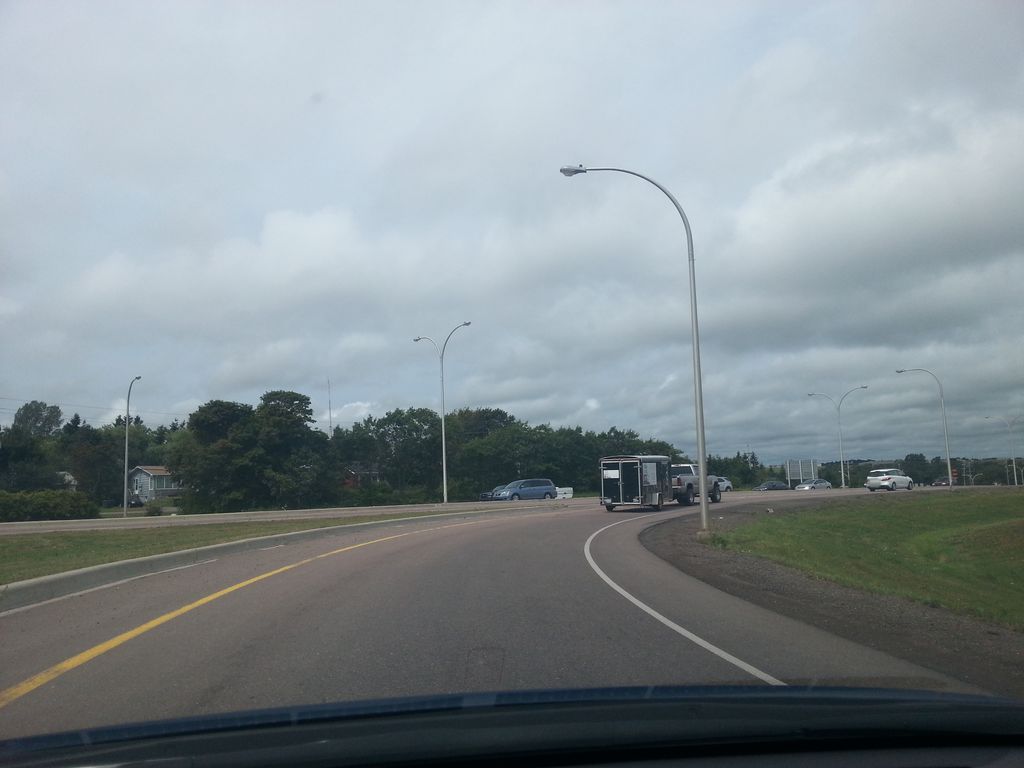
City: charlottetown